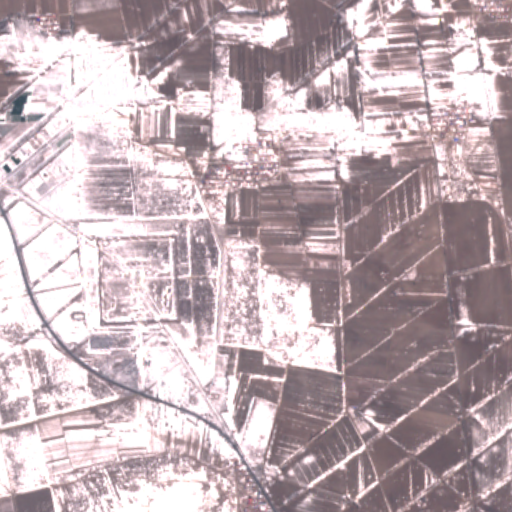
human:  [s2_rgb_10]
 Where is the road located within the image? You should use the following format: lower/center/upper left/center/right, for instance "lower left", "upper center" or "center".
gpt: There is no road in the image.